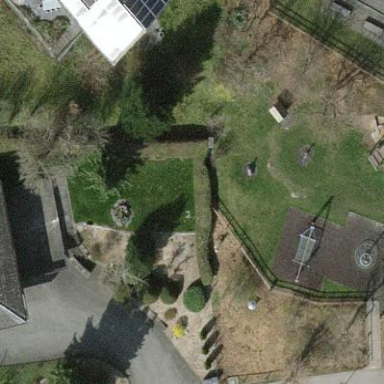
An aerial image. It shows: Garden area designated for leisure land.